Question: I'm trying to design some images and button images for an Android app. But there are so many screen sizes and DPI settings.
Can someone explain me what are screen sizes and DP means? and a simple way to design images to fit all devices (if possible)
Thanks
Sample 9-patch images i did.

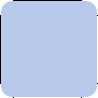
Answer: Yes i would suggest you to go through below article first, you will come to know everything about Screen resolutions and dp.
<URL>
And now here is a best explanation about <URL>.
, which is more preferable to depict measurement (As compared to PX) for any views.
From above document:
- -
To create alternative for different densities, you should follow the '3:4:6:8 scaling ratio' between the four generalized densities. For example, if you have a bitmap drawable that's 48x48 pixels for medium-density screen (the size for a launcher icon), all the different sizes should be:
'''
36x36 for low-density
48x48 for medium-density
72x72 for high-density
96x96 for extra high-density
'''
OR '9-patch images'
To create background and selector images for button, i would suggest you to create 9-patch image, you can create 9-patch image using <URL>. If you create 9-patch image then it will grow and shrink according to the height/width of any view and its doesn't looks ugly.
Example of 9-patch images are:

Nice Collections of 9-patch images: <URL>